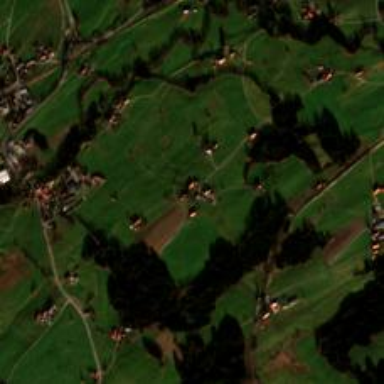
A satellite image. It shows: Village.